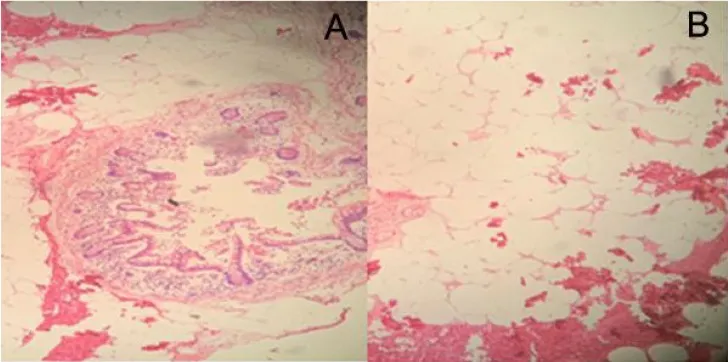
Pathological examination showed a submucosal lesion that was composed of mature adipose tissue (HE staining, Ax50, Bx100).
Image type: pathology (h&e)